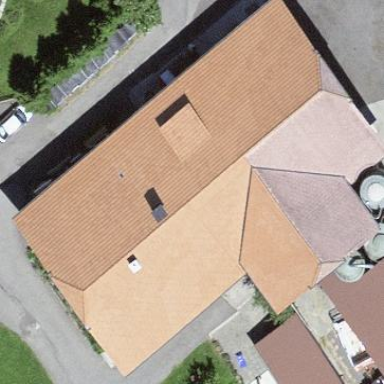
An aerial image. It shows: Farm building.